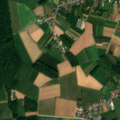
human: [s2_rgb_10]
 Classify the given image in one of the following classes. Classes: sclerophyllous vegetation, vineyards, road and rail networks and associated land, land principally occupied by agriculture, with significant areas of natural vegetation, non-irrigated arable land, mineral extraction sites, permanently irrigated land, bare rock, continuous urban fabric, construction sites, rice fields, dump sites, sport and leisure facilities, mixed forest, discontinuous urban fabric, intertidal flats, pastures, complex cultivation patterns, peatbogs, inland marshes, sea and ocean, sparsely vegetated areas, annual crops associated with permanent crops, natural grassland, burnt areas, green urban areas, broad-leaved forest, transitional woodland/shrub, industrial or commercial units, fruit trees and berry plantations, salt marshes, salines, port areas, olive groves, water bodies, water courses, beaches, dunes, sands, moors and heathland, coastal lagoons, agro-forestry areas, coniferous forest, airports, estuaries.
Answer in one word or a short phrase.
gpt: discontinuous urban fabric, non-irrigated arable land, complex cultivation patterns, land principally occupied by agriculture, with significant areas of natural vegetation, broad-leaved forest